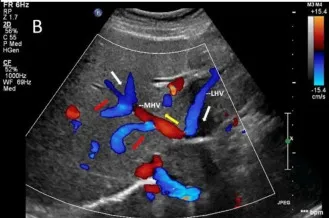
Images of liver greyscale and color Doppler sonography. (B) Arrows show the direction of the blood flow: the white arrows illustrate the normal direction of blood flow, while the yellow arrows indicate the retrograde flow of the proximal segment of MHV, which drains LHV and redirects it through collateral vessels (red arrows) to the veins in the right lobe of the liver. LHV, left hepatic vein; MHV, middle hepatic vein.
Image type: radiology (ultrasound)